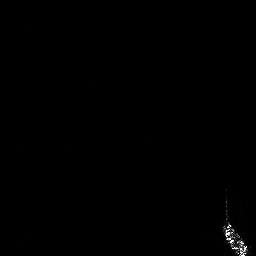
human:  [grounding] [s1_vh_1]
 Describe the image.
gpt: In the satellite image, there is  <ref>1 large ship </ref> <box>[[85, 74, 96, 99, 0]]</box> located at bottom right.